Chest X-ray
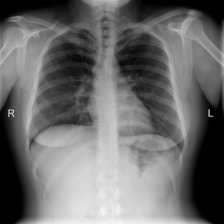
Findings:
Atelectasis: negative
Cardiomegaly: negative
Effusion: negative
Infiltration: positive
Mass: negative
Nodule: negative
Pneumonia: negative
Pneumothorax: negative
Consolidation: negative
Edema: negative
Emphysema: negative
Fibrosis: negative
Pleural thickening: negative
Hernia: negative